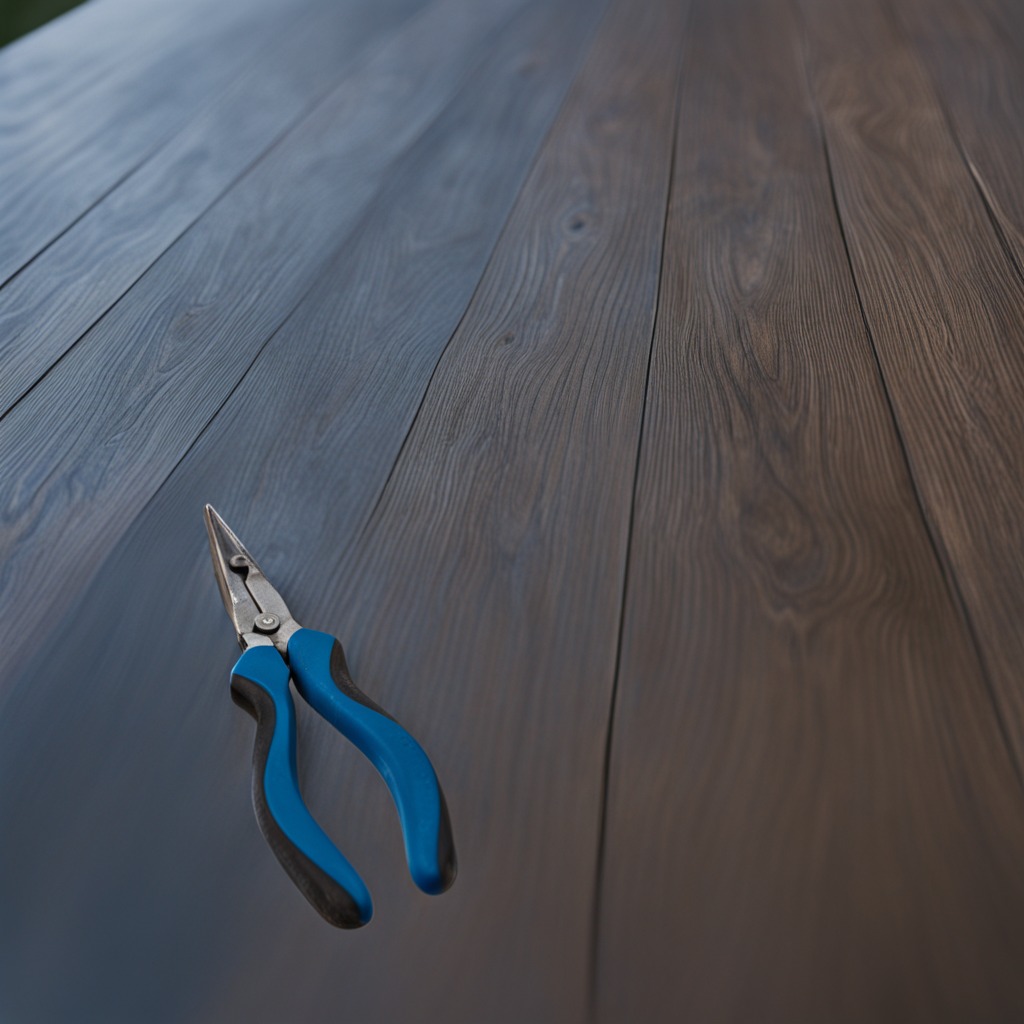
A plier lies on a table with faint burn marks in a small garage at twilight.